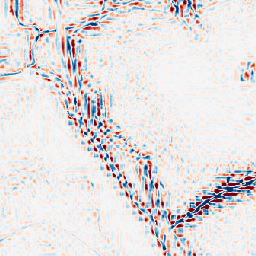
Category: wavelet
Decomposition family: wavelet_reverse_biorthogonal
Decomposition parameters: wavelet: rbio3.5
level: 3
Upsampling method: quintic
Upsampling parameters: scale: 8
Upsampling scale: 8